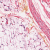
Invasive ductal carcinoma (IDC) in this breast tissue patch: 0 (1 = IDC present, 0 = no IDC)